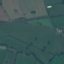
Land use / land cover class: Pasture